Question: I want to create rounded cell with space between each one on uitableview.
like this :

as i searched in Stackoverflow there are two approch.
1: Create cell boarder with CornerRadius in cellForRowAtIndexPath like this :
'''
[cell.contentView.layer setCornerRadius:7.0f];
[cell.contentView.layer setMasksToBounds:YES];
[cell.contentView.layer setBorderWidth:0.5f];
[cell.contentView.layer setBorderColor:[UIColor grayColor].CGColor];
'''
then create footer or header per cell to get padding on each one.
2: Creating rounded uiview and then add them to cell like this :
'''
- (void)tableView:(UITableView *)tableView willDisplayCell:(UITableViewCell *)cell forRowAtIndexPath:(NSIndexPath *)indexPath
{
cell.contentView.backgroundColor = [UIColor clearColor];
UIView *whiteRoundedCornerView = [[UIView alloc] initWithFrame:CGRectMake(10,10,300,150)];
whiteRoundedCornerView.backgroundColor = [UIColor whiteColor];
whiteRoundedCornerView.layer.masksToBounds = NO;
whiteRoundedCornerView.layer.cornerRadius = 3.0;
whiteRoundedCornerView.layer.shadowOffset = CGSizeMake(-1, 1);
whiteRoundedCornerView.layer.shadowOpacity = 0.5;
[cell.contentView addSubview:whiteRoundedCornerView];
[cell.contentView sendSubviewToBack:whiteRoundedCornerView];
}
'''
the downside of above approch is bad scrolling performance.
as i searched further someone suggest that i should use subclass of cell and
then reuse the cell.
this how i make my subclass :
creating "SubTableViewCell" file and add this code into it :
'''
- (void)setSelected:(BOOL)selected animated:(BOOL)animated {
[super setSelected:selected animated:animated];
self.contentView.backgroundColor = [UIColor clearColor];
UIView *whiteRoundedCornerView = [[UIView alloc] initWithFrame:CGRectMake(10,10,300,150)];
whiteRoundedCornerView.backgroundColor = [UIColor whiteColor];
whiteRoundedCornerView.layer.masksToBounds = NO;
whiteRoundedCornerView.layer.cornerRadius = 3.0;
whiteRoundedCornerView.layer.shadowOffset = CGSizeMake(-1, 1);
whiteRoundedCornerView.layer.shadowOpacity = 0.5;
[self.contentView addSubview:whiteRoundedCornerView];
[self.contentView sendSubviewToBack:whiteRoundedCornerView];
}
'''
and in my main Uitableview file :
'''
- (SubTableViewCell *)tableView:(UITableView *)tableView cellForRowAtIndexPath:(NSIndexPath *)indexPath
{
static NSString *PlaceholderCellIdentifier = @"PlaceholderCell2";
SubTableViewCell * sctvCell = [tableView dequeueReusableCellWithIdentifier:PlaceholderCellIdentifier];
sctvCell.contentView.translatesAutoresizingMaskIntoConstraints = NO;
.....
....
return sctvCell;
}
'''
but still it gives a bad perfomance when i scroll.
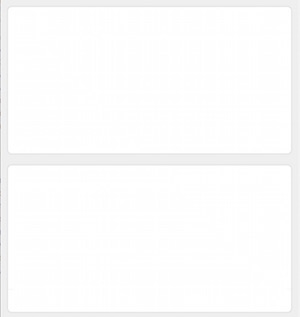
Answer: Yes it will gives bad performance as you passing static key for cell identifier which is "PlaceholderCell2":
You have to pass dynamic identifier like:
'''
NSString *reuseIdentifier = [NSString stringWithFormat:@"cell_%@",indexPath.row];
SubTableViewCell * sctvCell = [tableView dequeueReusableCellWithIdentifier:reuseIdentifier];
if (sctvCell == nil) {
sctvCell= [[CellMessageDetail alloc] initWithStyle:UITableViewCellStyleDefault reuseIdentifier:reuseIdentifier];
}
'''
What it will do is it will check whether for particular row id cell is created if not then create cell or use the already created cell.
Create cell dynamically for effect:
'''
-(id)initWithStyle:(UITableViewCellStyle)style reuseIdentifier:(NSString *)reuseIdentifier {
self = [super initWithStyle:style reuseIdentifier:reuseIdentifier];
if(self){
self.contentView.backgroundColor = [UIColor clearColor];
UIView *whiteRoundedCornerView = [[UIView alloc] initWithFrame:CGRectMake(10,10,300,150)];
whiteRoundedCornerView.backgroundColor = [UIColor whiteColor];
whiteRoundedCornerView.layer.masksToBounds = NO;
whiteRoundedCornerView.layer.cornerRadius = 3.0;
whiteRoundedCornerView.layer.shadowOffset = CGSizeMake(-1, 1);
whiteRoundedCornerView.layer.shadowOpacity = 0.5;
[self.contentView addSubview:whiteRoundedCornerView];
[self.contentView sendSubviewToBack:whiteRoundedCornerView];
return self;
}
'''